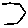
Label: hexagon